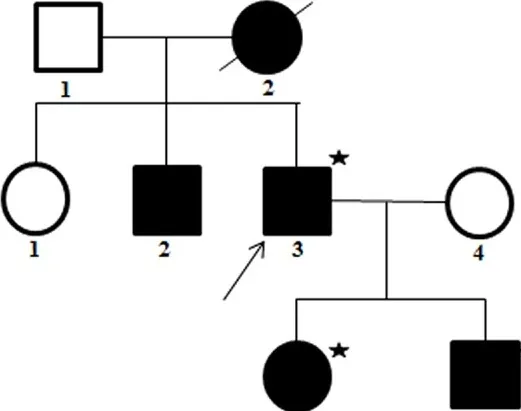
Pedigree of a family presenting with normokalemic periodic paralysis (NormoKPP). The filled symbols indicate individuals with NormoKPP, whereas the open symbols show individual without NormoKPP. The individuals with asterisks were examined by gene sequencing. The arrow indicates the index case.
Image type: radiology (x_ray)